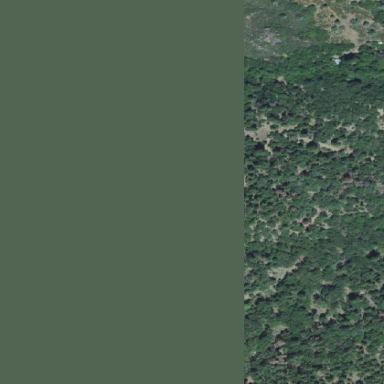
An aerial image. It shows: Forest area.